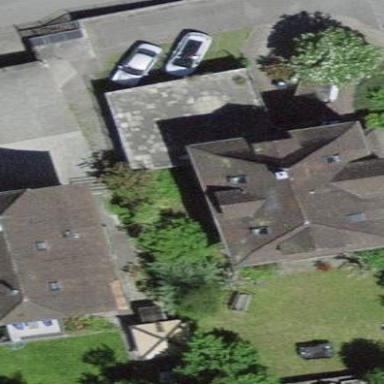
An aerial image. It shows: Building with hipped roof.